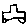
Label: car